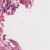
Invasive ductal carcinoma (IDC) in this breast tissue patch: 0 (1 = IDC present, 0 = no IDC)